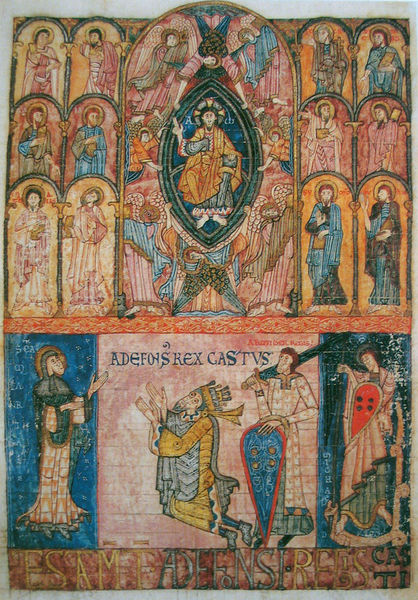
Titel: Liber Testamentorum
Institution: Oviedo, Kathedralarchiv
Schlagwörter: blau, bunt, rot, fächer, gold, krone, rosa, engel, schrift, könig, schild, buch, schwert, text, knien, buchseite, pergament, heiligenschein, christus, jesus, mittelalter, heilige, jünger, mandorla, buchmalerei, rex, adefons, castus